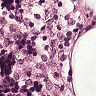
Metastatic tissue present: no